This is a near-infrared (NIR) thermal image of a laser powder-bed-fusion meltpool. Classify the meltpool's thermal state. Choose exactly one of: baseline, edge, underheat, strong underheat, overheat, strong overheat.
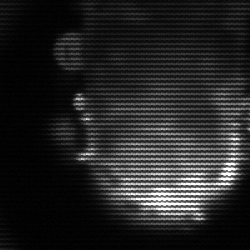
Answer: baseline